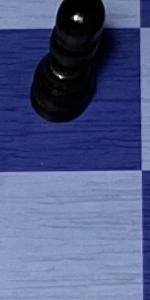
Label: Empty